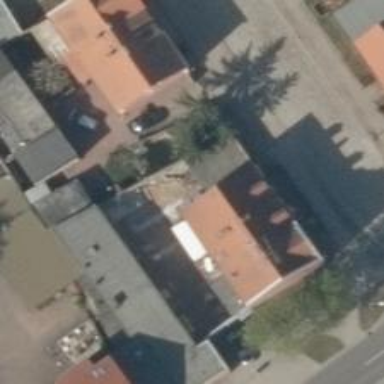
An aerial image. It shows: Restaurant.